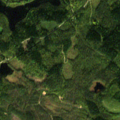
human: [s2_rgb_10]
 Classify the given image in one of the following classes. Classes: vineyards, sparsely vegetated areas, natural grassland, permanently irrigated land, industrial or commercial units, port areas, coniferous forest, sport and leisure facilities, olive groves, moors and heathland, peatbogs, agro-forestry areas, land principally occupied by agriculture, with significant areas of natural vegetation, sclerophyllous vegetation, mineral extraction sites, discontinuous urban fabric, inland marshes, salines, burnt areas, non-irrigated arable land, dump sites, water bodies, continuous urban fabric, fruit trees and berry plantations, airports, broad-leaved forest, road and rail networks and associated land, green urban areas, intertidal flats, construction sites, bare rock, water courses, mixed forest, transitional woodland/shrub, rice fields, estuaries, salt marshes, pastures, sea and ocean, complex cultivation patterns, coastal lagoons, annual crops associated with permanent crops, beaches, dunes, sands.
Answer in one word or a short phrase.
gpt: coniferous forest, mixed forest, transitional woodland/shrub